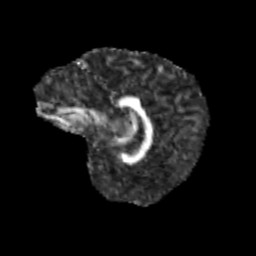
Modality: FA
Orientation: sagittal
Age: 10
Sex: male
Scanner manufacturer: siemens
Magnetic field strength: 3 T
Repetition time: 3.8 s
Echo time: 0.07 s